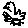
Label: bird